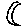
Label: moon